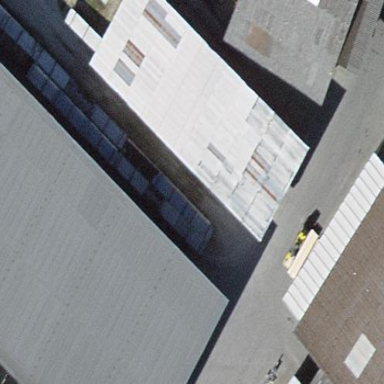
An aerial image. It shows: View of roof of building.